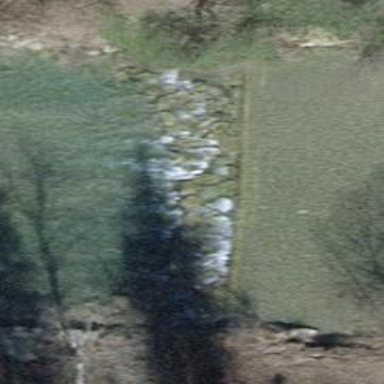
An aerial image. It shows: Weir in waterway.